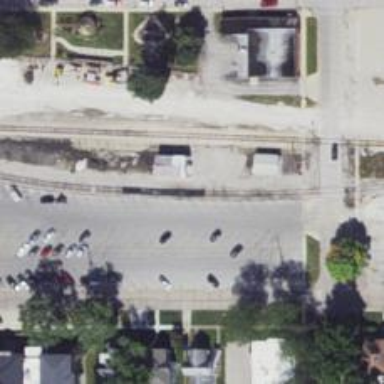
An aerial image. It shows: Railway siding for service.